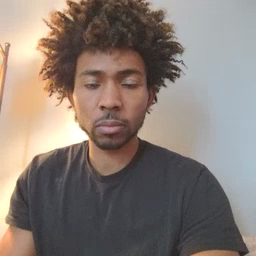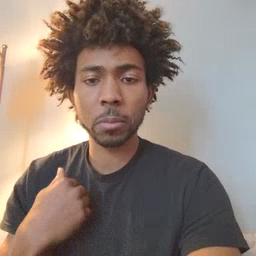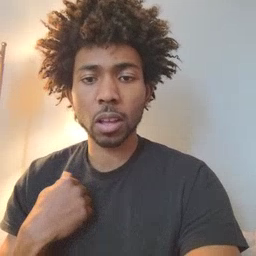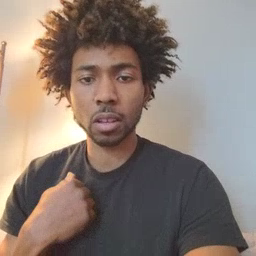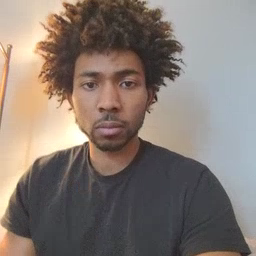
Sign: bath